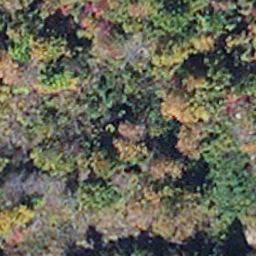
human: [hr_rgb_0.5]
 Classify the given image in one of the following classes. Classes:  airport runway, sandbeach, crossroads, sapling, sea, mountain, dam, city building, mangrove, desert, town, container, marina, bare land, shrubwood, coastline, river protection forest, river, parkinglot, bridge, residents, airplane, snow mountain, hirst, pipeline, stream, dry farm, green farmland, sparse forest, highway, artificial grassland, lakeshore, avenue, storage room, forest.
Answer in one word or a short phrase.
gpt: mangrove